Field crop: maize
Growth stage: 2
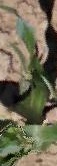
Species: maize